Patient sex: M
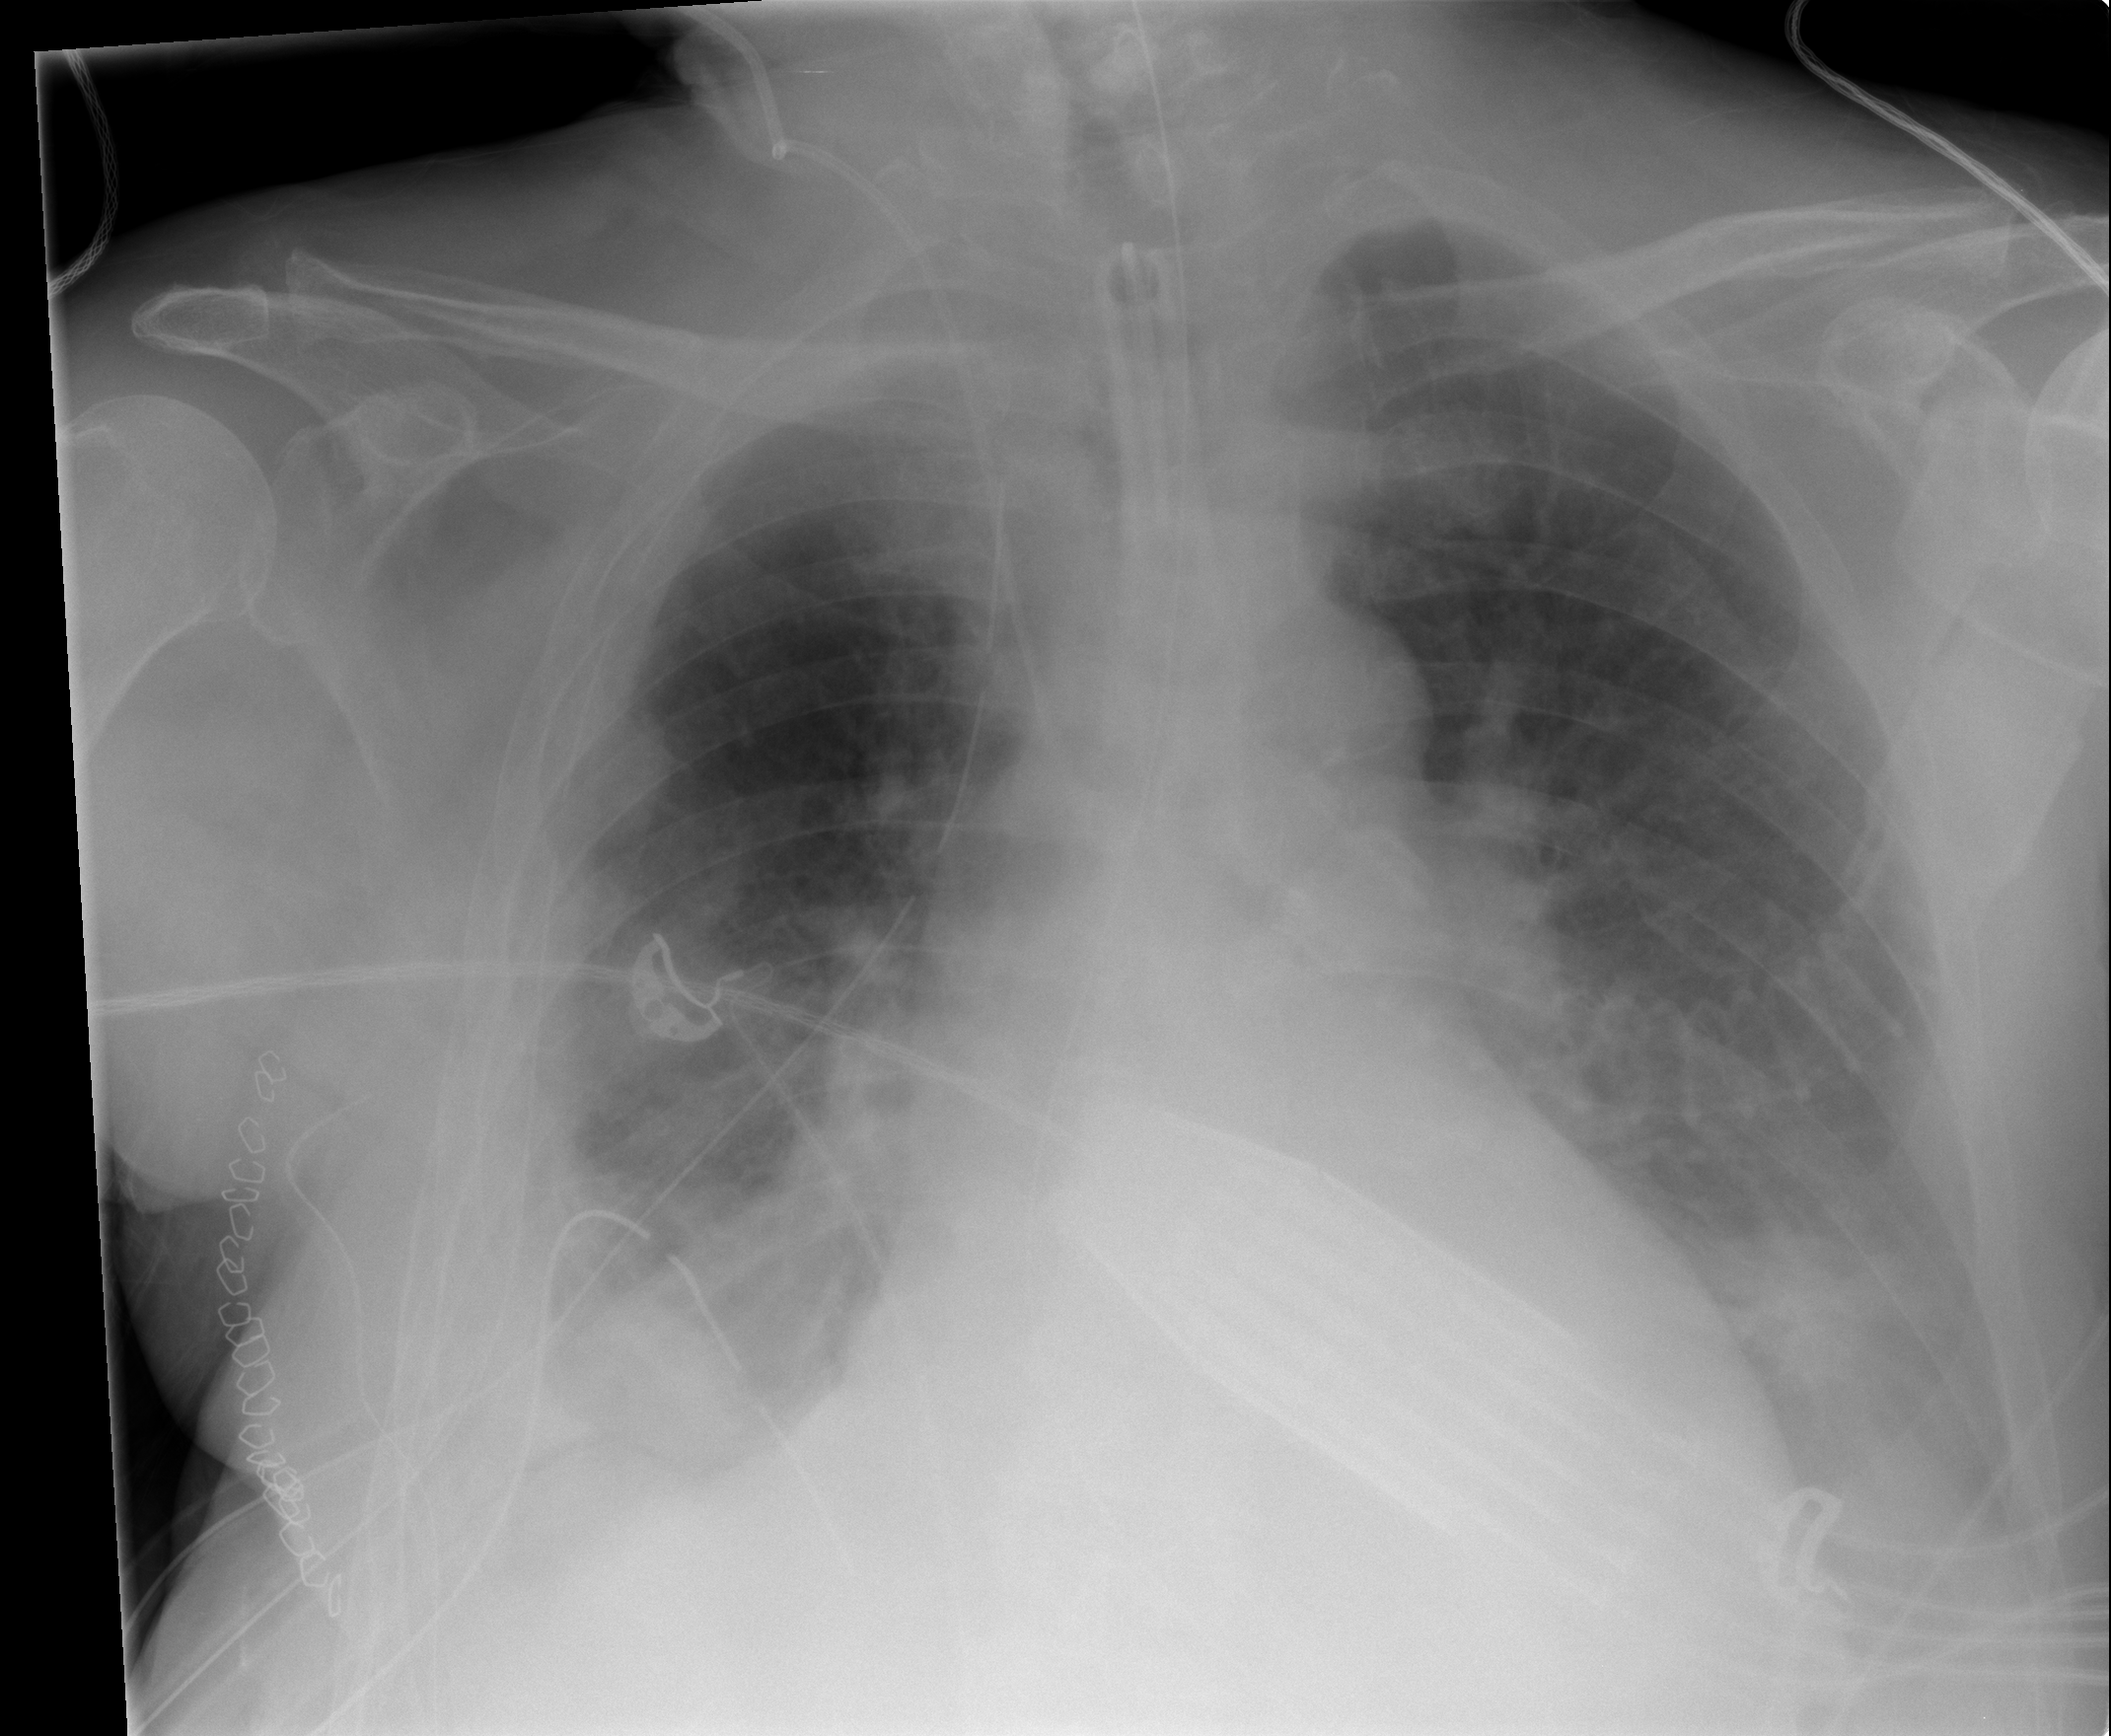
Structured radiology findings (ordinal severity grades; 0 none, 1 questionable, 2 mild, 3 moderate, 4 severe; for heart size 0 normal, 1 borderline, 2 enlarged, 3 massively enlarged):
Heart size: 2
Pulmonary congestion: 2
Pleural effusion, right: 2
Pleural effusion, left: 2
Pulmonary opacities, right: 0
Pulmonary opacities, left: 0
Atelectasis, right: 2
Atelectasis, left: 2